Question: I have a strange question !
I made a simple create/delete notes form and a script to query them all.But it will not be beautiful if someone inserts a 100KM note and the table shows it all.
I please you to suggest me a script that shows only some content of the row, and the rest when you press something like "view all".
For example :

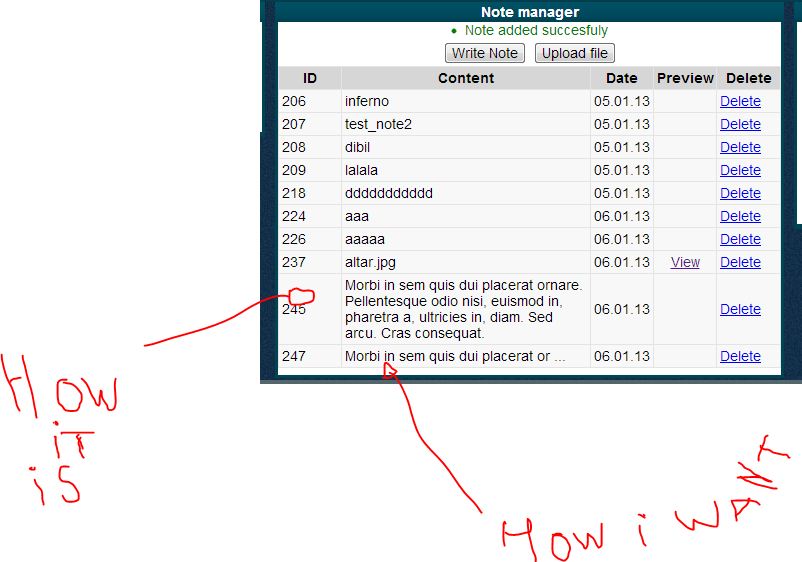
Answer: You need to look into truncating the content string, there's a load of answers available here for both JavaScript and PHP based solutions:
<URL>
<URL>
So you show the truncated string to begin with and then on the full view use the original string.
Depending on how your table in the example is setup you could also try using CSS to truncate and have it add the elipses as well.
<URL>